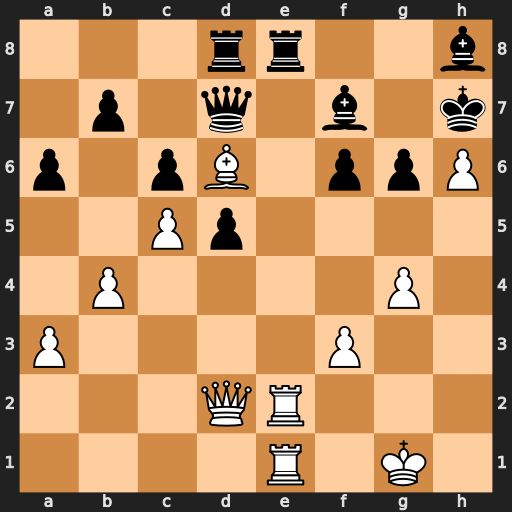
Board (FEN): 3rr2b/1p1q1b1k/p1pB1ppP/2Pp4/1P4P1/P4P2/3QR3/4R1K1
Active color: w
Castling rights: -
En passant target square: -
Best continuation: Re7 Rxe7 Rxe7